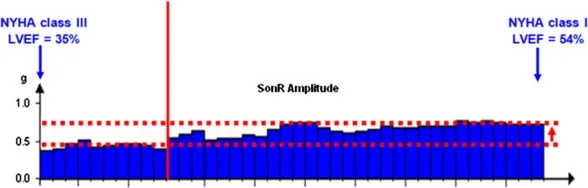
Case no. 2 - SonR signal amplitude evolution before and after cardiac resynchronization therapy defibrillator pacing.
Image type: chart (chart)